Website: lowes
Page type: order-returns
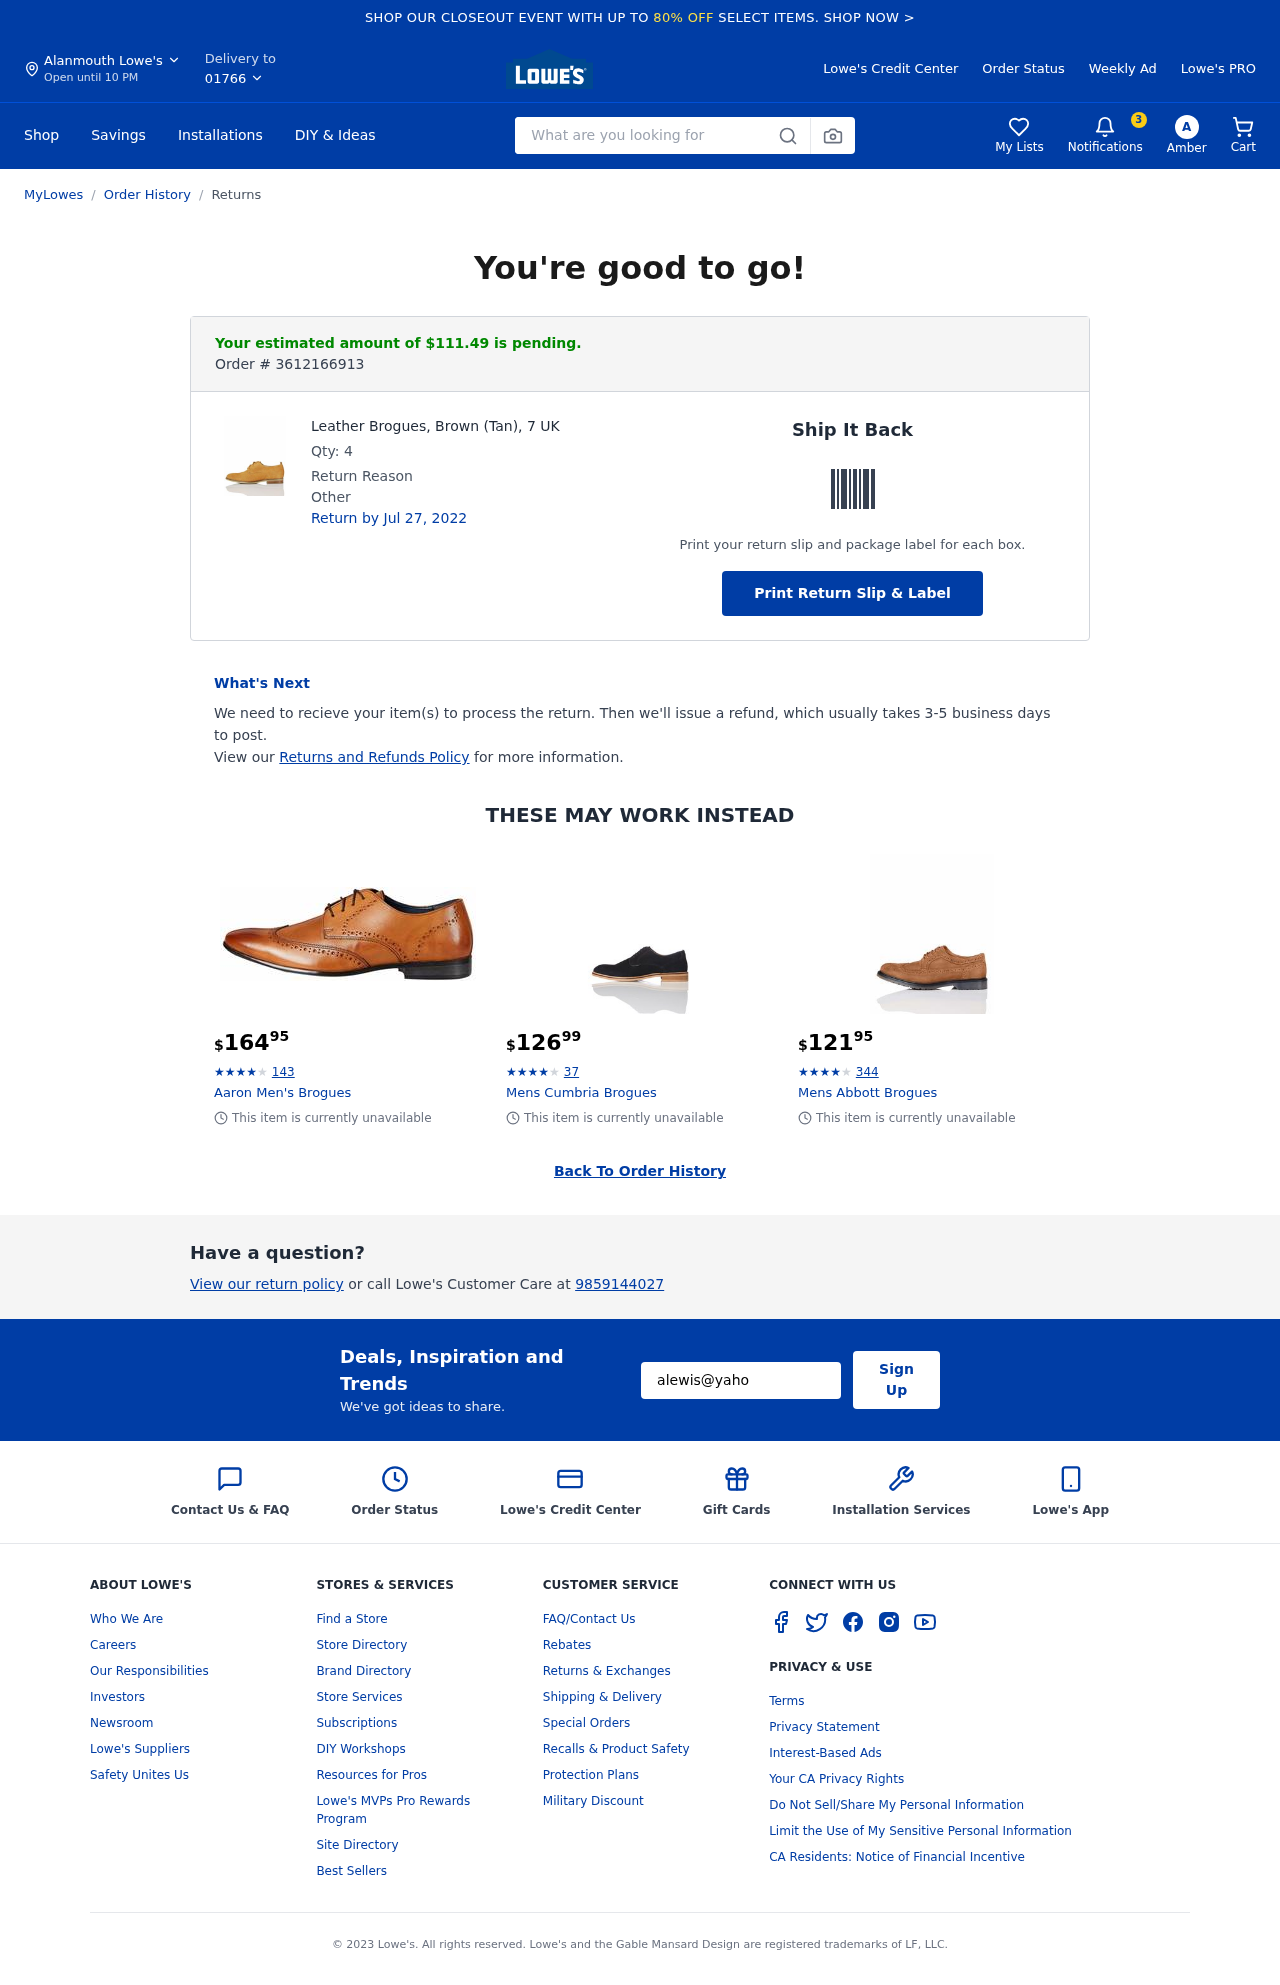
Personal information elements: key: PII_CITY
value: Alanmouth
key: PII_EMAIL
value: alewis@yahoo.com
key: PII_FIRSTNAME
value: Amber
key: PII_PHONE
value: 9859144027
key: PII_POSTCODE
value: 01766
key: PII_FIRSTNAME_INITIAL
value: A
Product elements: key: PRODUCT1_NAME
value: Leather Brogues, Brown (Tan), 7 UK
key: PRODUCT1_QUANTITY
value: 4
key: PRODUCT2_NAME
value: Aaron Men's Brogues
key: PRODUCT2_NUM_RATINGS
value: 143
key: PRODUCT2_PRICE
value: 164.95
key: PRODUCT2_RATING
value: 4.1
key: PRODUCT3_NAME
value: Mens Cumbria Brogues
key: PRODUCT3_NUM_RATINGS
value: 37
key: PRODUCT3_PRICE
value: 126.99
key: PRODUCT3_RATING
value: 4
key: PRODUCT4_NAME
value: Mens Abbott Brogues
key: PRODUCT4_NUM_RATINGS
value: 344
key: PRODUCT4_PRICE
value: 121.95
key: PRODUCT4_RATING
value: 4.1
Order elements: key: ORDER_NUM_ITEMS
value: Cart
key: ORDER_TOTAL
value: Your estimated amount of $111.49 is pending.
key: ORDER_ID
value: Order # 3612166913
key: ORDER_RETURN_BY_DATE
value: Return by Jul 27, 2022
Search elements: key: HEADER_SEARCH
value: What are you looking for
Other elements: key: NOTIFICATION_COUNT
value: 3